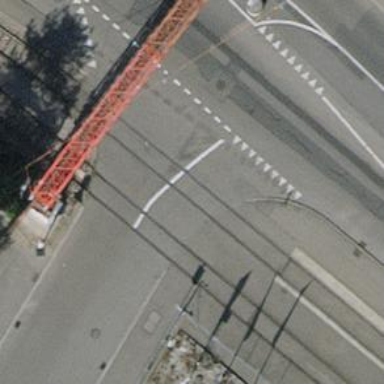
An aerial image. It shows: Railway level crossing.